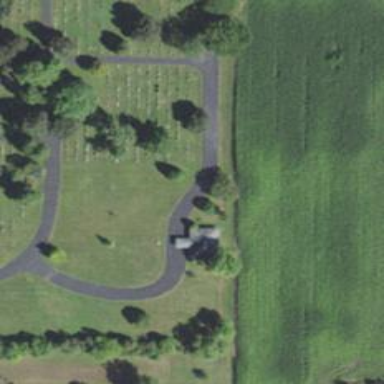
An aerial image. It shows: Memorial site with historic significance.